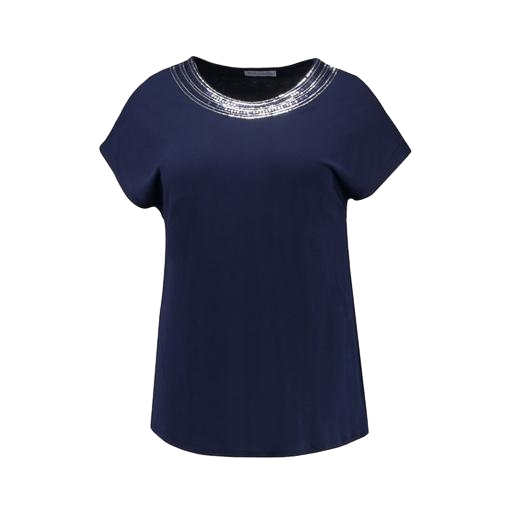
blue plus size printed t-shirt only macy, blue embellished concert t-shirt only macy, blue embellished tee, white background